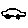
Label: car